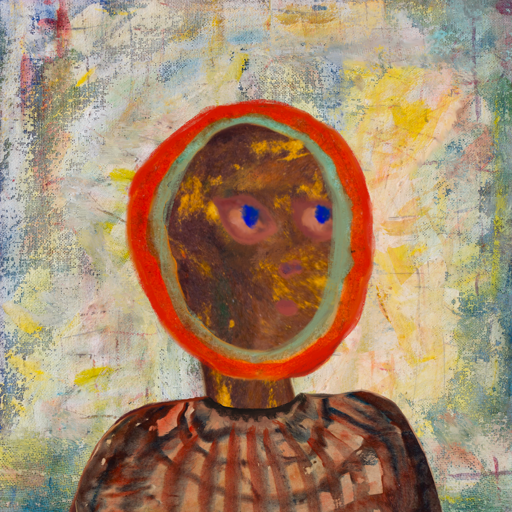
Background: Irani, Head And Neck Side: Comrade, Face Side: Mother_And_Son_Mother, Bust: Orphan, Hair Side: Sisters, Head Accessory: Blank, Second Necklace: Blank, Necklace: Blank, Baby: Blank